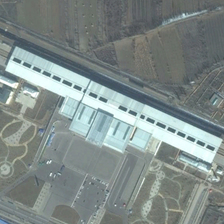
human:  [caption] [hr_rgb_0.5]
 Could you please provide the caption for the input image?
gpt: many farmlands and a square with parking lot are in two sides of a railway station .

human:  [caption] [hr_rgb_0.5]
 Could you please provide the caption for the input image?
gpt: many farmlands and a square with parking lot are in two sides of a railway station .

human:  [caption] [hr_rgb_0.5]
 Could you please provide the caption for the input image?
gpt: many farmlands and a square with parking lot are in two sides of a railway station .

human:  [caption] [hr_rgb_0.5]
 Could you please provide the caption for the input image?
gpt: many farmlands and a square with parking lot are in two sides of a railway station .

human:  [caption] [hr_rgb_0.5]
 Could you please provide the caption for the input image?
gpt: many farmlands and a square with parking lot are in two sides of a railway station .